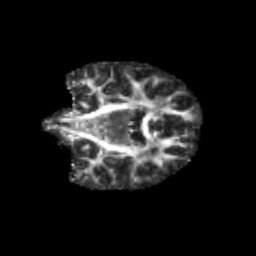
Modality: FA
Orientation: coronal
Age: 11
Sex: male
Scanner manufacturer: siemens
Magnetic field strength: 3 T
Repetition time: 3.8 s
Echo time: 0.07 s